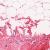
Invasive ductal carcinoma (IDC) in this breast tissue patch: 0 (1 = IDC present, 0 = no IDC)